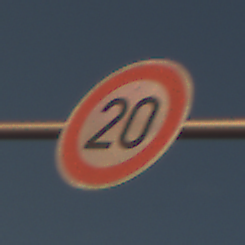
Verkehrszeichen: Geschwindigkeit20
Umgebung: Outdoor, Nature
Tageszeit: SunriseSunset
Wetter: PartlyCloudy
Licht: Natural
Jahreszeit: NotSpecified
Kontrast: HighContrast